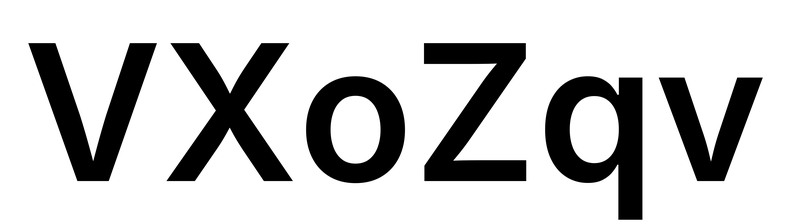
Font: Inter_SemiBold